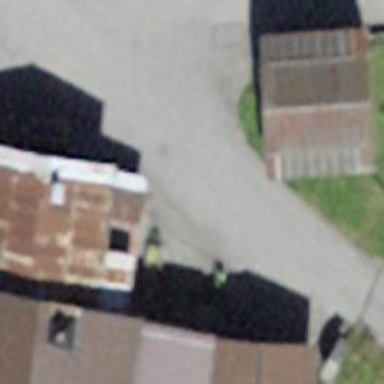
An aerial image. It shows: Post box.